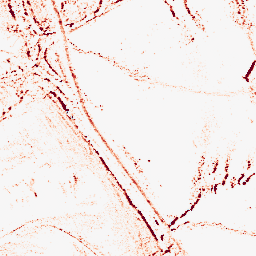
Category: morphological
Decomposition family: morphological_rect
Decomposition parameters: operation: opening
width: 5
height: 3
Upsampling method: bicubic_3x
Upsampling parameters: scale: 3
Upsampling scale: 3